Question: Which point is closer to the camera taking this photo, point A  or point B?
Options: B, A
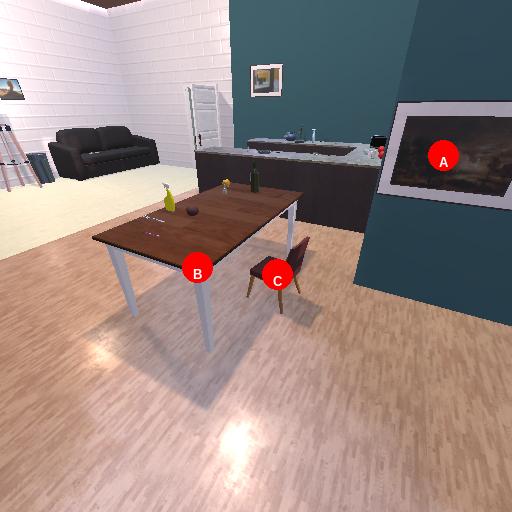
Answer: B